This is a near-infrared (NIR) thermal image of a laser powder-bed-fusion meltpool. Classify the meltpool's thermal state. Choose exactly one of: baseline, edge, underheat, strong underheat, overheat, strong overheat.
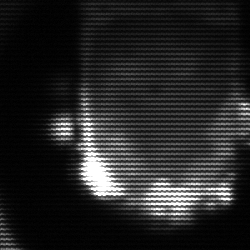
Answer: baseline